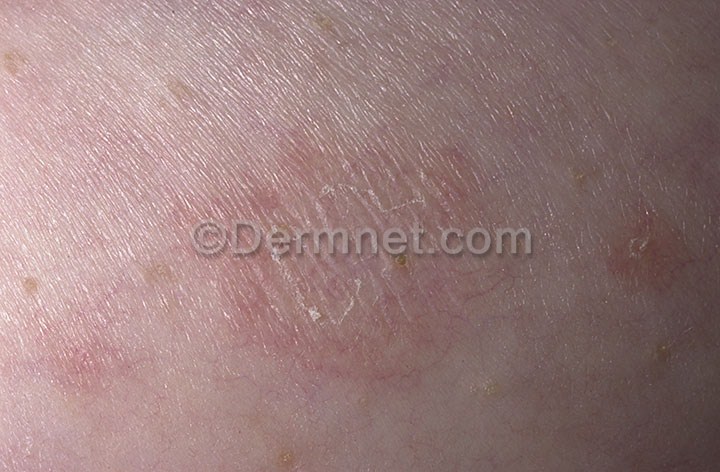
Disease: Psoriasis pictures Lichen Planus and related diseases